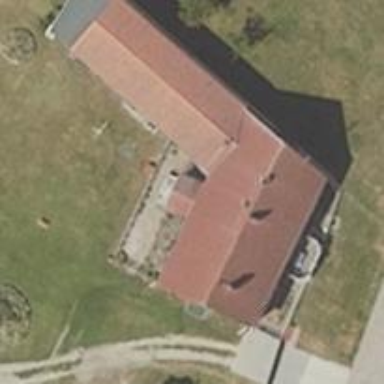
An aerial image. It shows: Shed building.